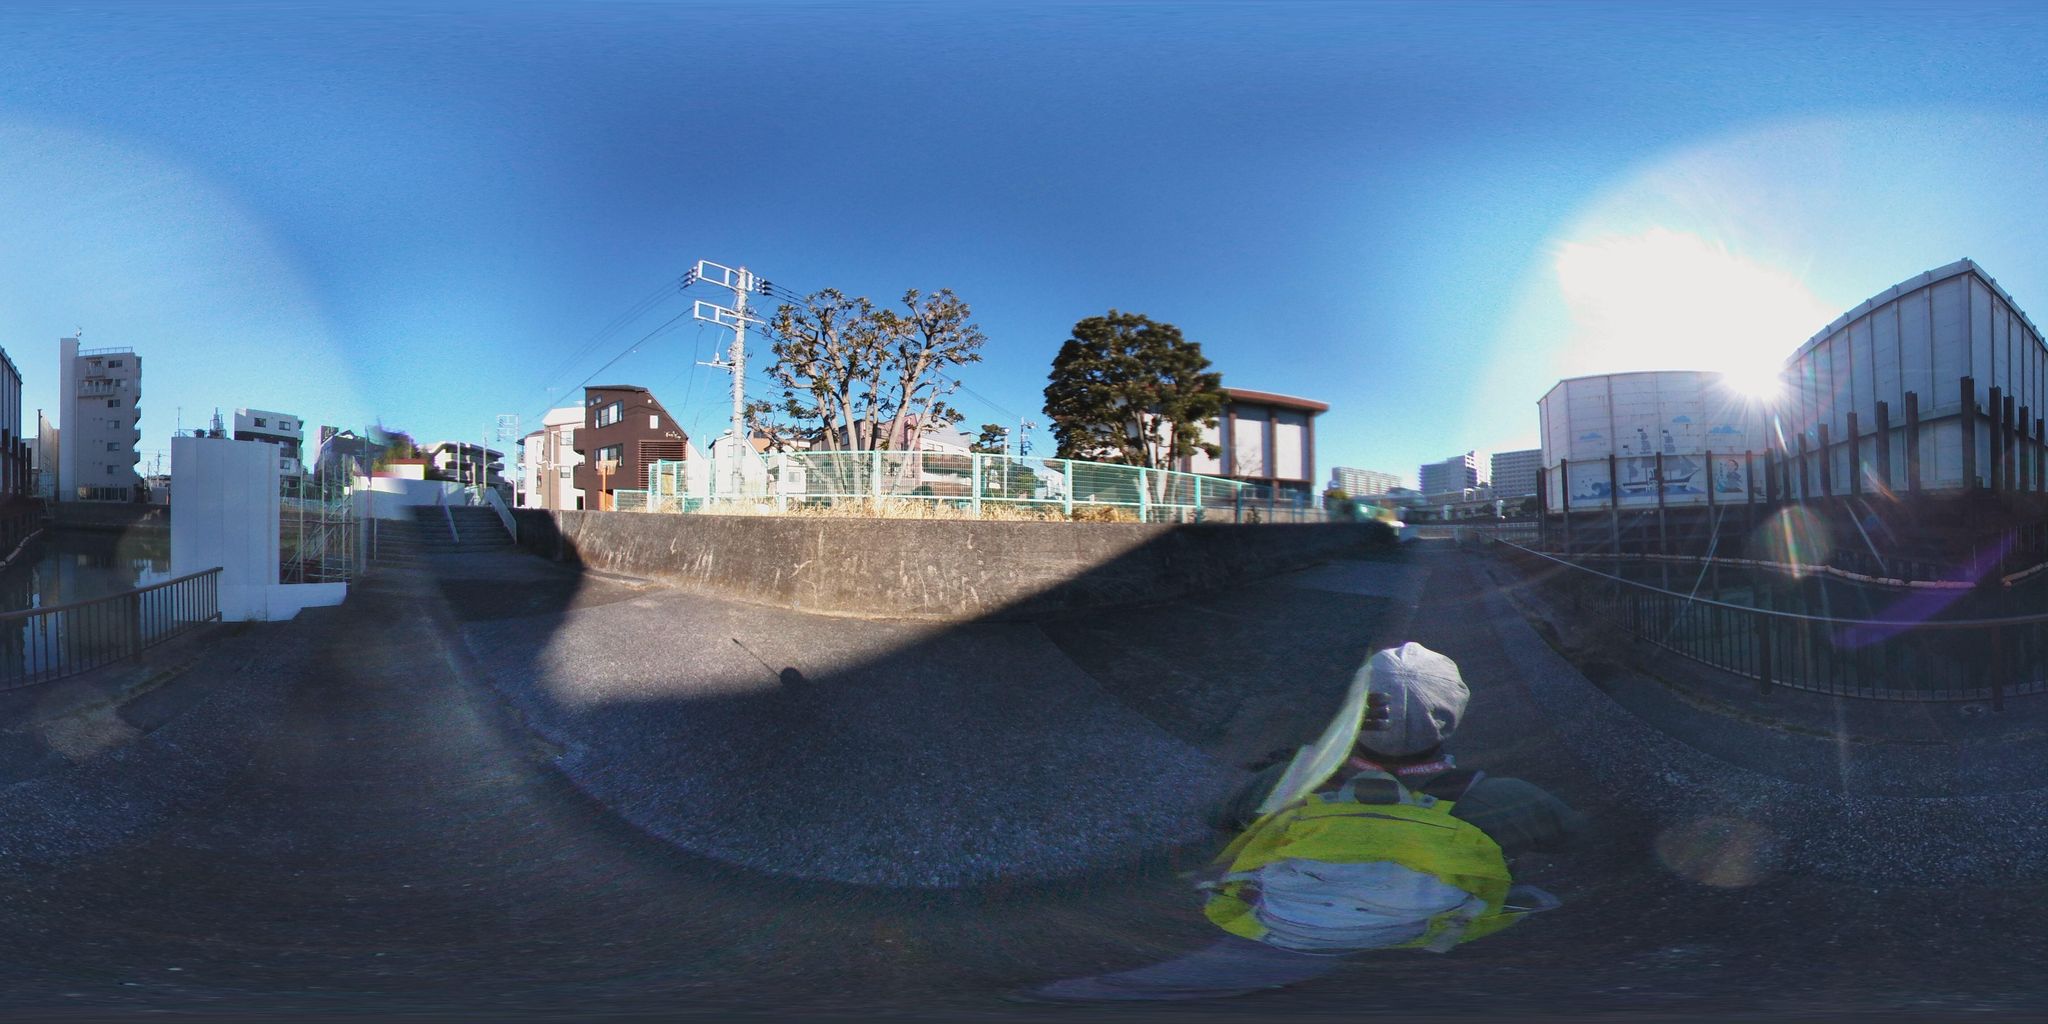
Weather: snowy
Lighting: day
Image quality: good
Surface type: cycling surface
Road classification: footway
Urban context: urban centre
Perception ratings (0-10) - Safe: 0.33, Lively: 4.26, Beautiful: 3.7, Boring: 3.49, Depressing: 3.37, Wealthy: 2.25